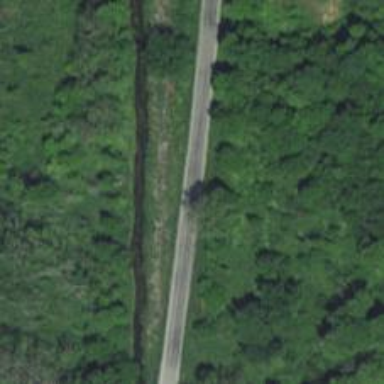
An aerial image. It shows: Unclassified road with asphalt surface.